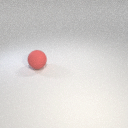
large red rubber sphere